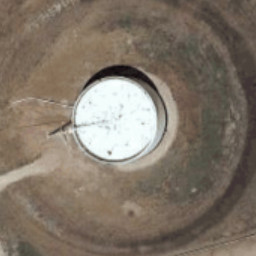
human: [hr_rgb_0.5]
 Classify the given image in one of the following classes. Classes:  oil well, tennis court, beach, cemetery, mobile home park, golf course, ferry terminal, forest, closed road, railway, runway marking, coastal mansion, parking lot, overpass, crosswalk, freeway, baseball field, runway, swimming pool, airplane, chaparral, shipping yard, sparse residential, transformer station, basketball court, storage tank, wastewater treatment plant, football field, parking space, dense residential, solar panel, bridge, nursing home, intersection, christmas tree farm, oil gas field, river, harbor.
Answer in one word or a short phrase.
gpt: storage tank